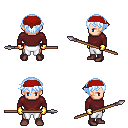
a pixel art fantasy rpg character, male body template, human, light skin, maroon long-sleeve shirt, white pants, white cyan short bangs hairstyle, red bandana, gold gloves, maroon shoes, spear, four views (front, back, left, right), 2x2 character sprite sheet, small pixel art, hard edges, no anti-aliasing